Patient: sex M, age 36
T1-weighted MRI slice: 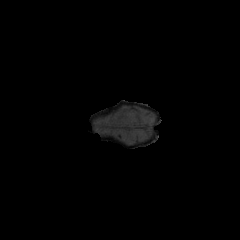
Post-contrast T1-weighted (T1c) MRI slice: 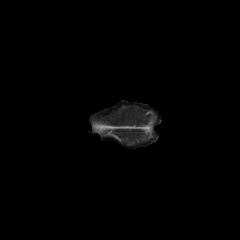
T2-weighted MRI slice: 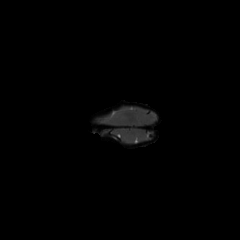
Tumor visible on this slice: no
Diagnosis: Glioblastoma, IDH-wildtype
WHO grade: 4